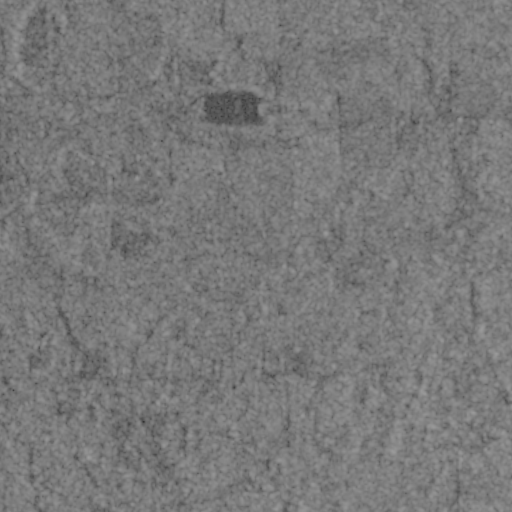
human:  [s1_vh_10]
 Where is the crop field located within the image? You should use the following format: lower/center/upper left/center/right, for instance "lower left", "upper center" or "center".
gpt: The crop field is located in the upper center of the image.
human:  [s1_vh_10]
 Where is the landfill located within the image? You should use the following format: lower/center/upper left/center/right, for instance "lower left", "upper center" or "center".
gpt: There is no landfill in the image.

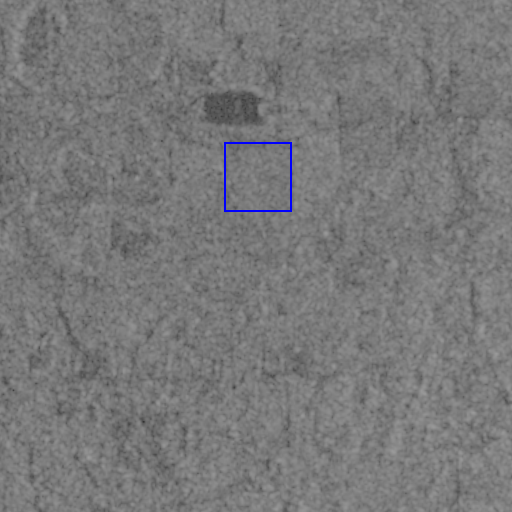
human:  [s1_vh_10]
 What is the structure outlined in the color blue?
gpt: The structure outlined in blue is a crop field.
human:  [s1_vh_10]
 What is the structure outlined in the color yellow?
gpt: There is no yellow outline.